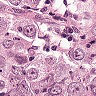
Metastatic tissue present: yes